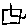
Label: square